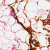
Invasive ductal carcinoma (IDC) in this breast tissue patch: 0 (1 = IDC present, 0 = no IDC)